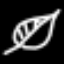
Label: leaf